Question: I installed <URL>, but surprisingly somehow osx doesn't recognise its installed.
'''
$ sudo gem install jekyll
Password:
Successfully installed jekyll-1.2.1
Parsing documentation for jekyll-1.2.1
Done installing documentation for jekyll after 1 seconds
1 gem installed
$ jekyll
-bash: jekyll: command not found
gem environment ( - INSTALLATION DIRECTORY: /usr/local/Cellar/ruby/2.0.0-p247/lib/ruby/gems/2.0.0 )
$ cd /usr/local/Cellar/ruby/2.0.0-p247/lib/ruby/gems/2.0.0/gems/
'''

'''
echo $PATH
/usr/local/bin:/usr/local/sbin:~/bin:/usr/local/bin:/usr/local/sbin:~/bin:/Users/TheSpiritMolecule/bin:/usr/bin:/bin:/usr/sbin:/sbin:/usr/local/bin:/Users/TheSpiritMolecule/.rvm/bin
'''
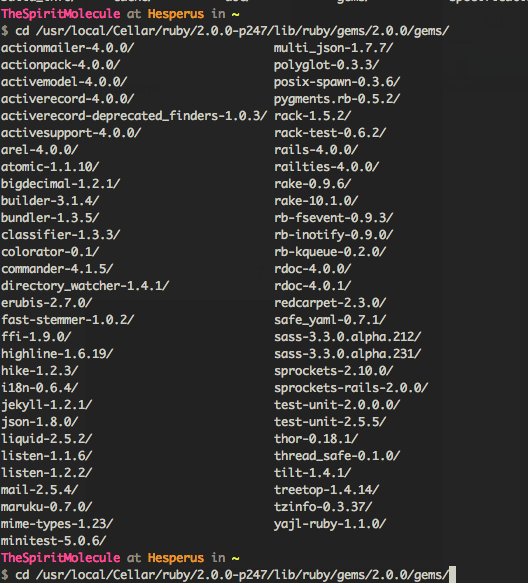
Answer: Okay I had to check what exatly does the $PATH means, and for what it is.
The problem was simple, somehow my ruby installion directory wasnt in my $path variable.
Useful links: <URL>
Okay so here is the thing how I solved it:
'''
echo "$PATH"
gem uninstall jekyll
find / -name jekyll (to delete if there is any leftovers somewhere )
gem environment ( get EXECUTABLE DIRECTORY path )
nano $HOME/.bash_profile ( go to the end of document and insert a new line )
export PATH="/usr/local/Cellar/ruby/2.0.0-p247/bin:$PATH"
'''
you can do this on a templorary way by just writing it in terminal and not saving it in your '.bash_profile'